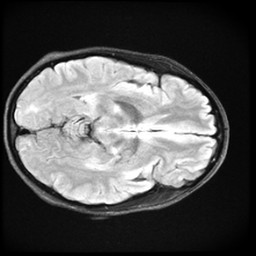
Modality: FLAIR
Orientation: axial
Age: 28
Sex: female
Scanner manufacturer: ge
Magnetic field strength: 3 T
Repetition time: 11 s
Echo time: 0.1497 s